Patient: sex M, age 58
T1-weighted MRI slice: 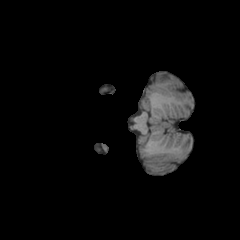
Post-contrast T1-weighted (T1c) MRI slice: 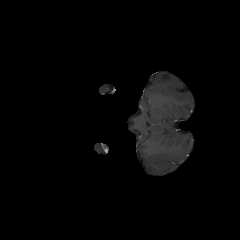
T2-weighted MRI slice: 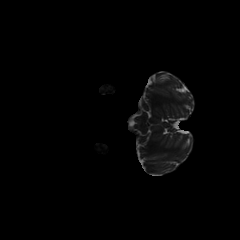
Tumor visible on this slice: no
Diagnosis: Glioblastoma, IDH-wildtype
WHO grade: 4